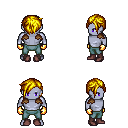
a pixel art fantasy rpg character, male body template, dark elf, purple skin, leather shoulder armor, teal pants, blonde pixie cut hairstyle, gold gloves, maroon shoes, four views (front, back, left, right), 2x2 character sprite sheet, small pixel art, hard edges, no anti-aliasing